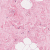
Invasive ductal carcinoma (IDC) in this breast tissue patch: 0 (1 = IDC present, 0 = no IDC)